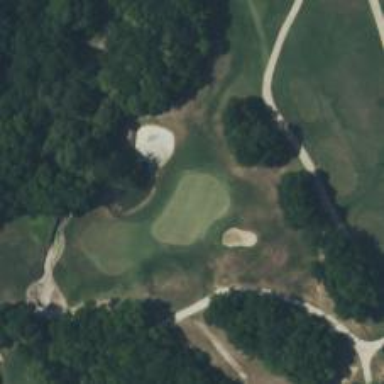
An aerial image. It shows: Golf hole.